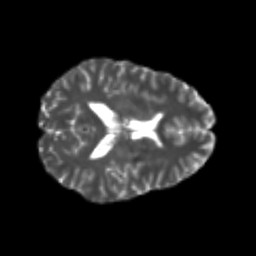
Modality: T2w
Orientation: axial
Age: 26
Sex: female
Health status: healthy
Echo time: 0.074 s